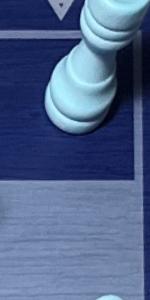
Label: Empty